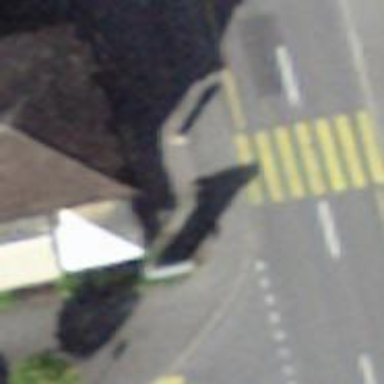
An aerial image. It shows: Footway with asphalt surface and marked zebra crossing.